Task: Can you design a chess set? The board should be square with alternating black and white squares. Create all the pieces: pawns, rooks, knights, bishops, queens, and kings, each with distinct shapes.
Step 175:
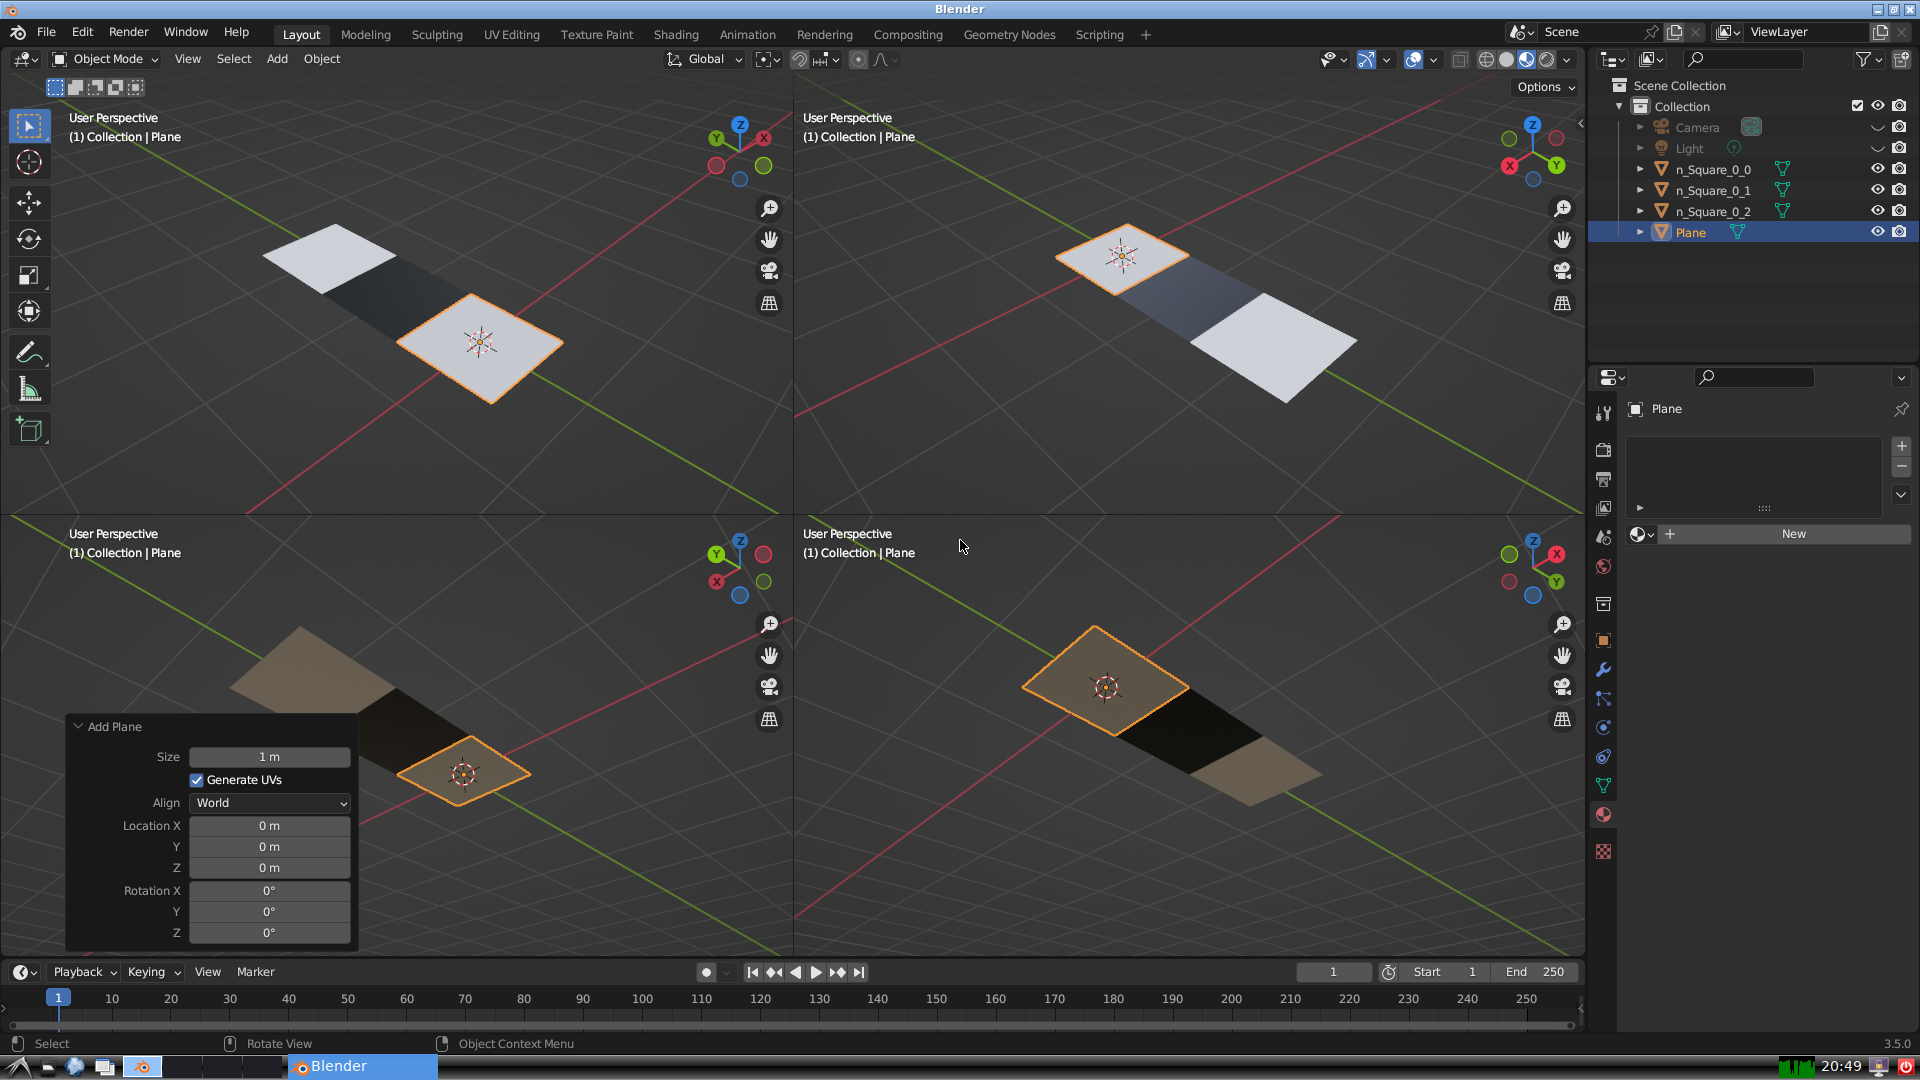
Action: {"mouse_move": [270, 826]}